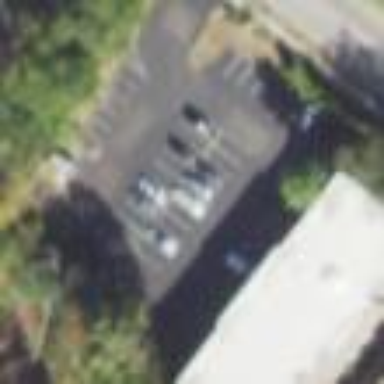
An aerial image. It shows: Parking area.